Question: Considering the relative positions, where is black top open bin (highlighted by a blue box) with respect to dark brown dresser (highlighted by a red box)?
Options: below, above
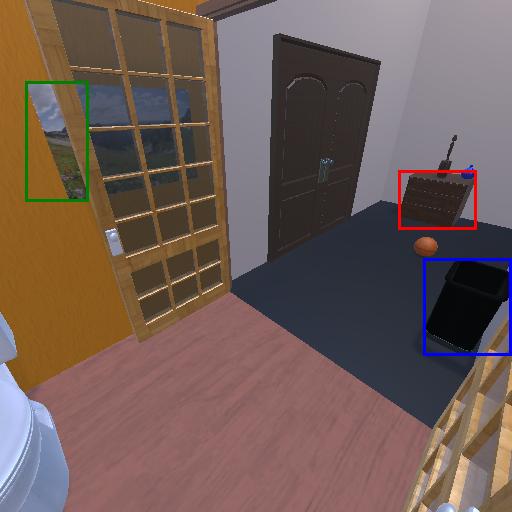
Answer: below